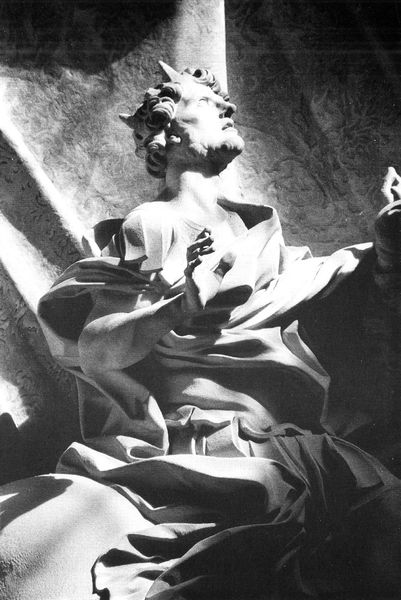
Titel: Reiterstatue Konstantins
Künstler: Giovanni Lorenzo Bernini
Standort: Rom, Vatikan, Scala Regia (EU - I - Latium)
Schlagwörter: mann, tuch, ornament, bart, stein, figur, gewand, krone, locken, pferd, reiter, skulptur, faltenwurf, blick gen himmel